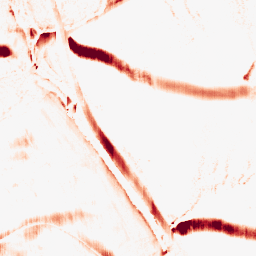
Category: morphological
Decomposition family: morphological_rect
Decomposition parameters: operation: opening
width: 5
height: 20
Upsampling method: quadratic
Upsampling parameters: scale: 2
Upsampling scale: 2